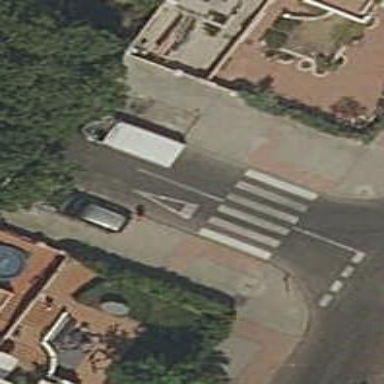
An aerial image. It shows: Zebra crossing on the road.